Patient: sex F, age 48
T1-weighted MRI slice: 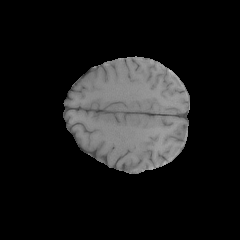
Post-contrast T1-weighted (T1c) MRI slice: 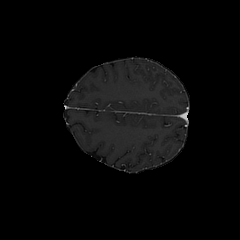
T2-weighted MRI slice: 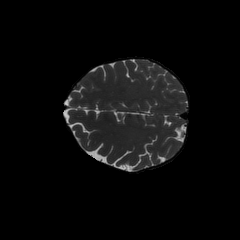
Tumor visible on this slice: no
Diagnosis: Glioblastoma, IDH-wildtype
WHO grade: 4